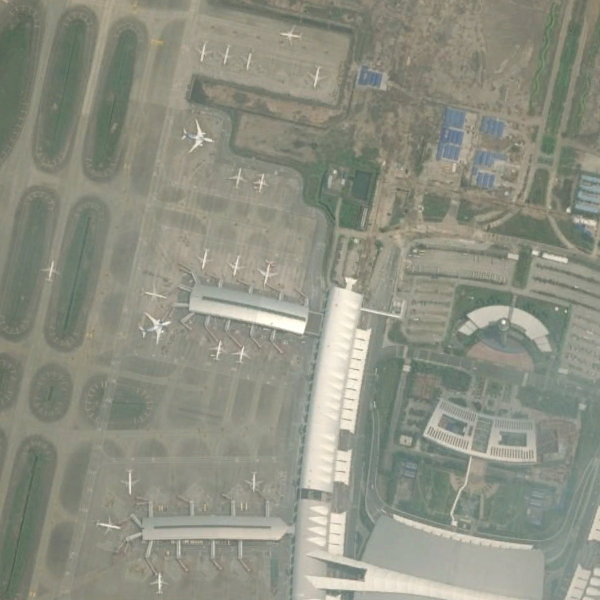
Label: Airport